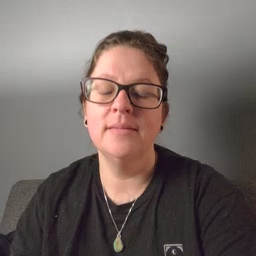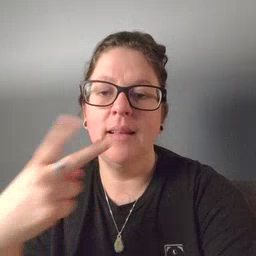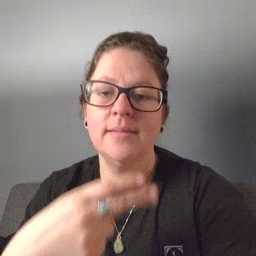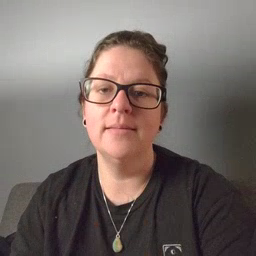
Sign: cut